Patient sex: M
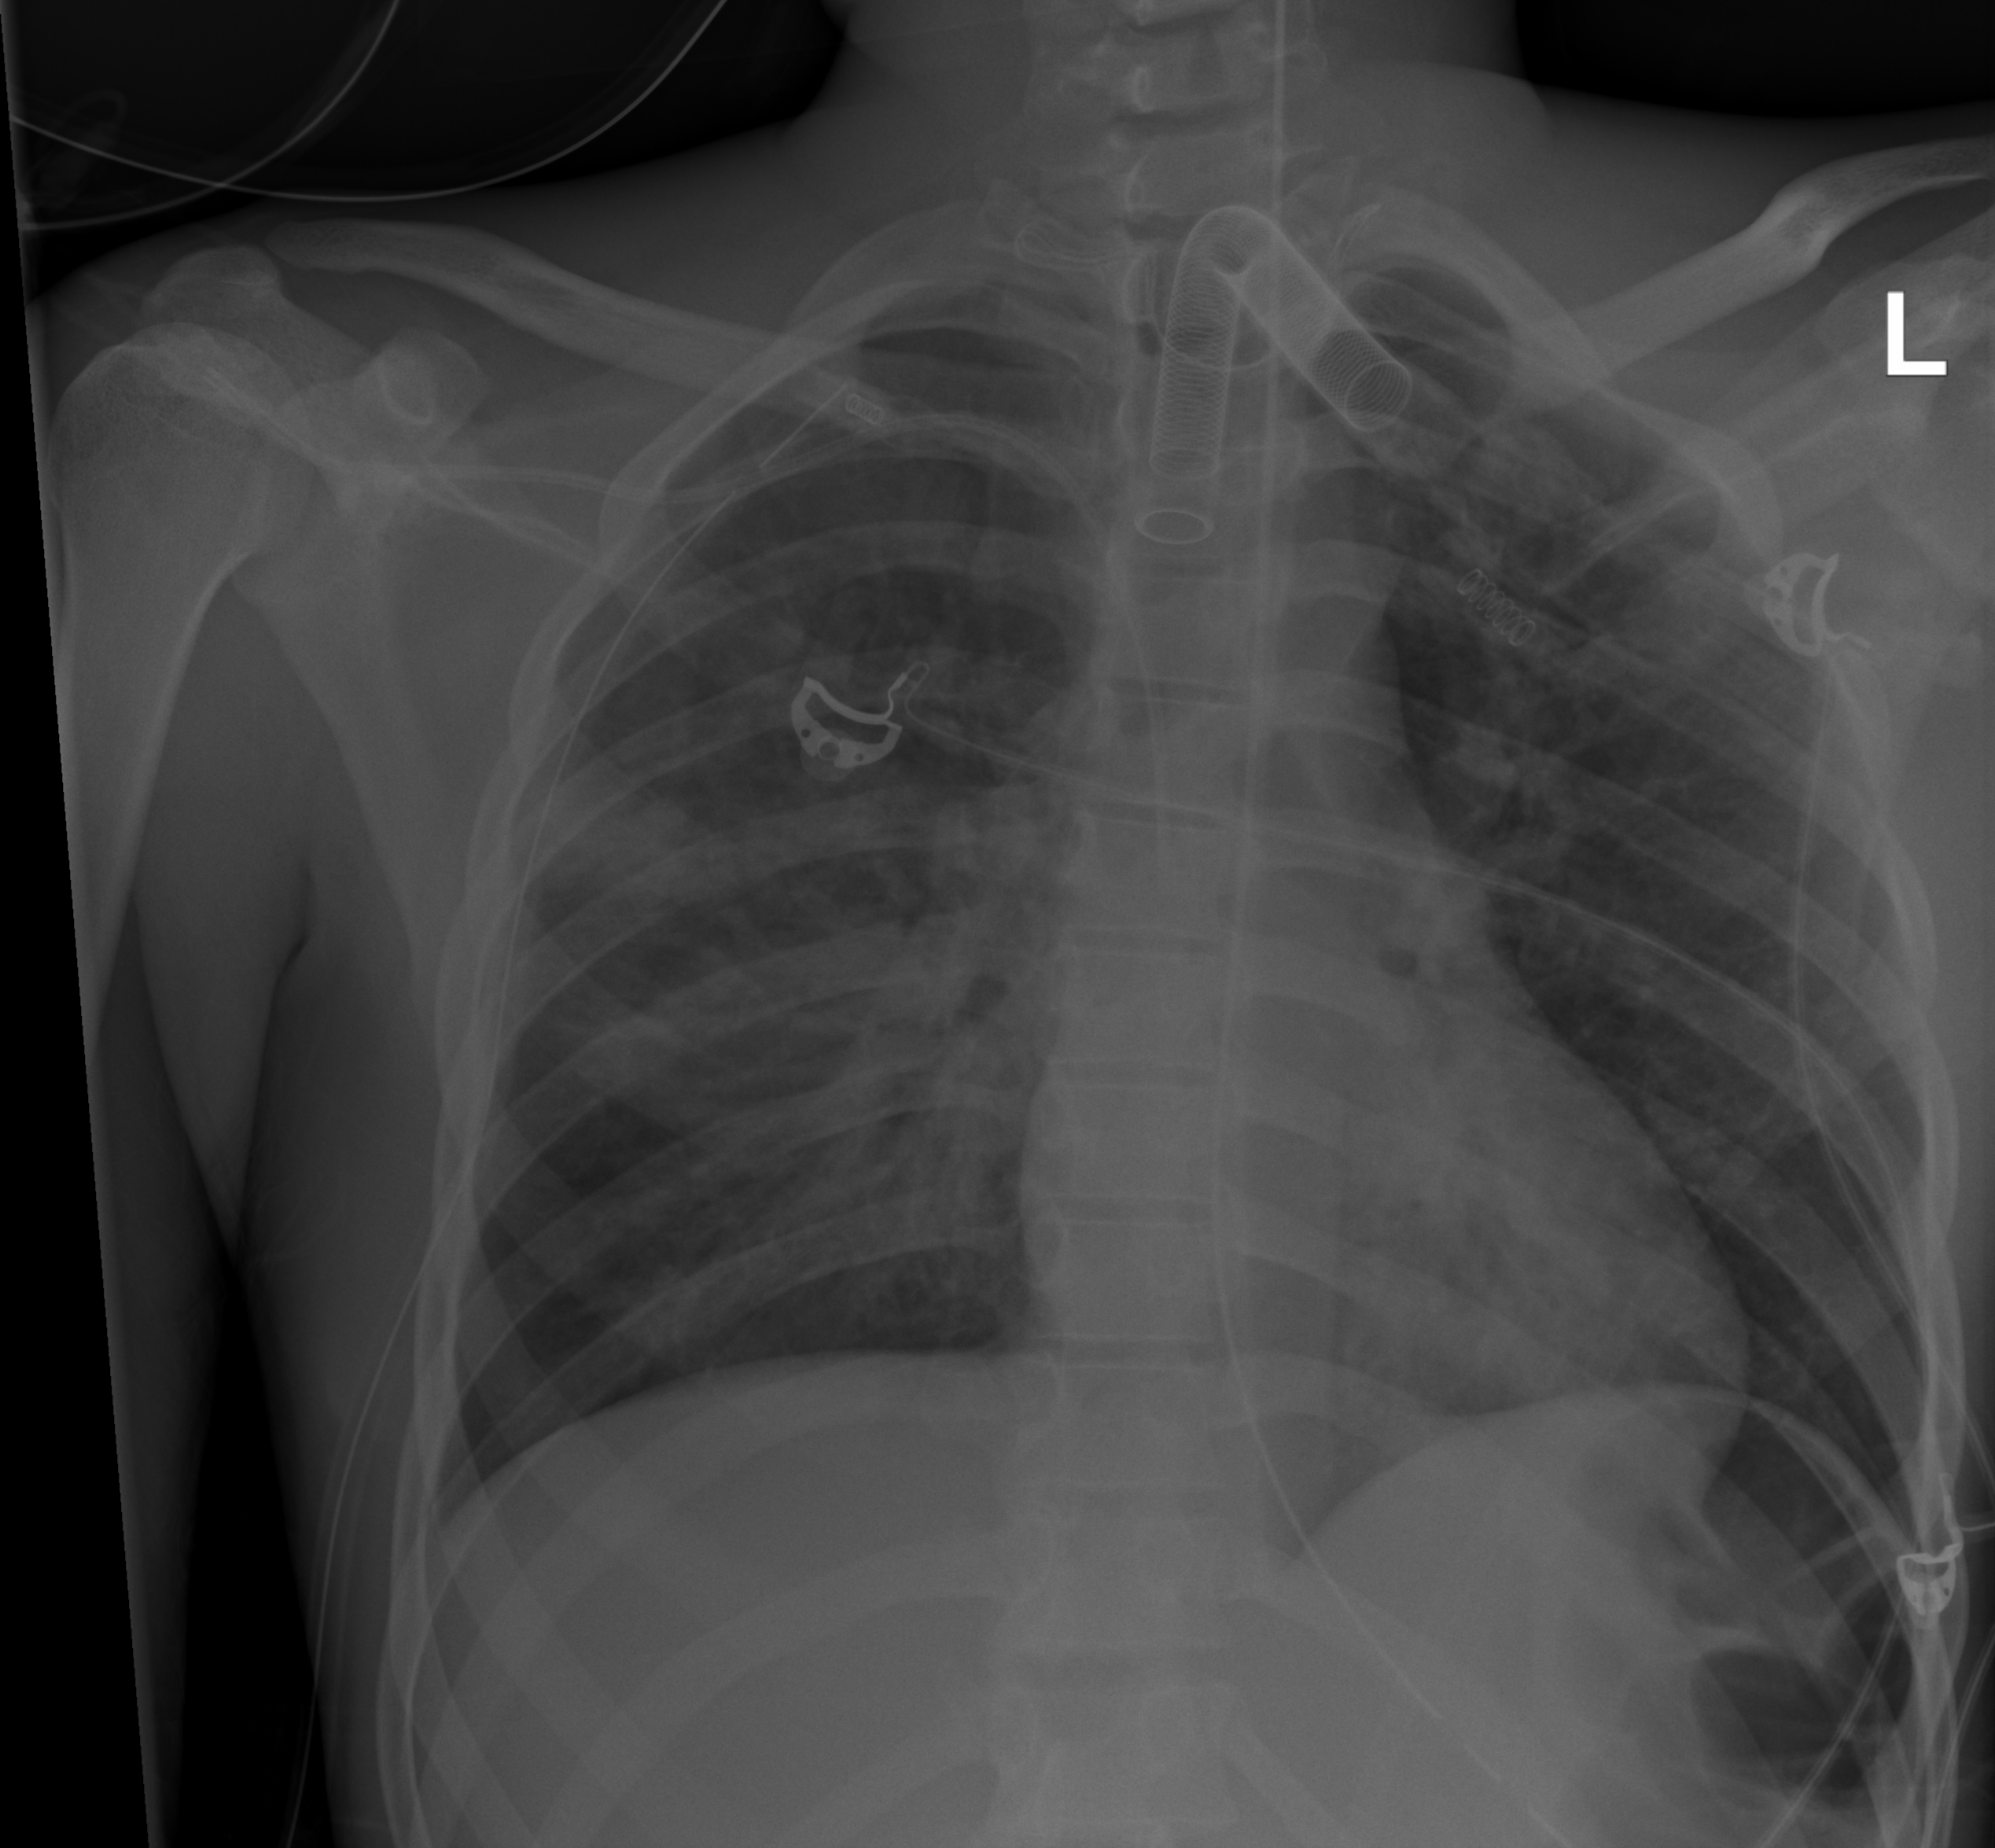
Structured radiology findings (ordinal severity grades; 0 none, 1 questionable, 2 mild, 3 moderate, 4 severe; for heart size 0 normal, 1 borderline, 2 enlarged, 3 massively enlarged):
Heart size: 0
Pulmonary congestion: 0
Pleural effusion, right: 0
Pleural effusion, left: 0
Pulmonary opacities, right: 3
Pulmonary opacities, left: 2
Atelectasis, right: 3
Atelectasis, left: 2